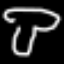
Label: mushroom